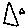
Label: triangle